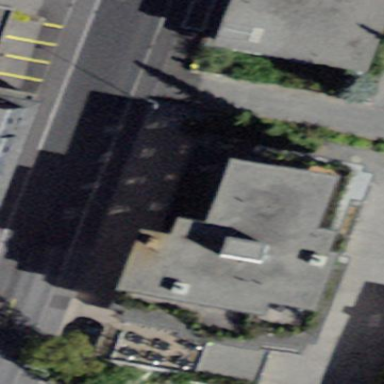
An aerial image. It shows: Flat-roofed building.